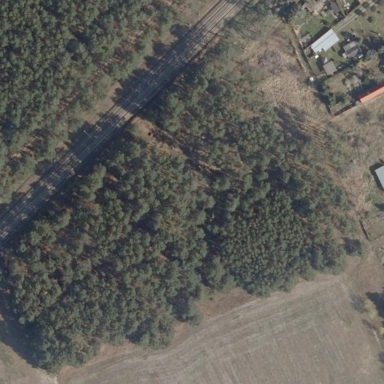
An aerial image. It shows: Forest area.